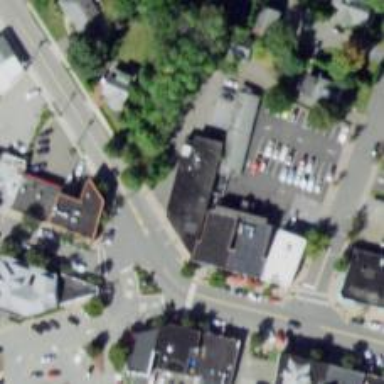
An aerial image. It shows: Post office.